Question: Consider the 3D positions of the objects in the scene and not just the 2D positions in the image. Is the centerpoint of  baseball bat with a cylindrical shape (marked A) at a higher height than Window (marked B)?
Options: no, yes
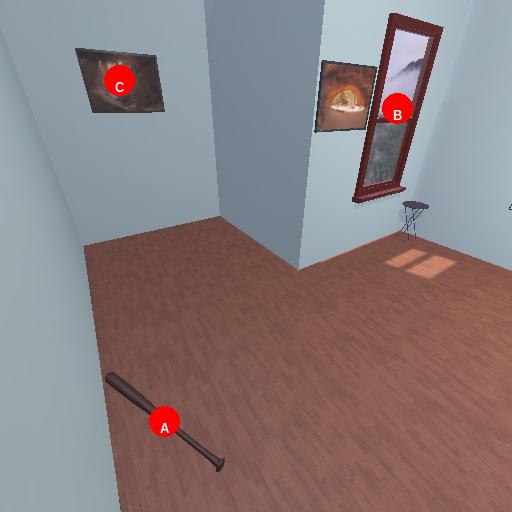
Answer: no